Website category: university
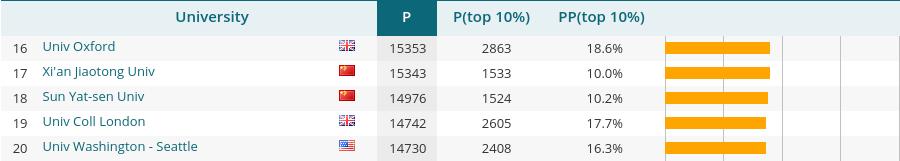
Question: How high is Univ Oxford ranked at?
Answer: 16

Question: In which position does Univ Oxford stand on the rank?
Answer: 16

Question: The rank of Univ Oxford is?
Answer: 16

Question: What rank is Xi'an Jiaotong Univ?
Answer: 17

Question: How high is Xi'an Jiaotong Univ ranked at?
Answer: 17

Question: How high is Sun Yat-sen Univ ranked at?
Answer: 18

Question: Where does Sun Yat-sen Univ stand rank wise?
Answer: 18

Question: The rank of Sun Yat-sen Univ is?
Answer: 18

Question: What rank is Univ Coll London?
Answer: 19

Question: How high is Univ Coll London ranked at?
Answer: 19

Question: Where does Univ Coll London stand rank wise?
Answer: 19

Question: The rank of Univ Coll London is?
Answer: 19

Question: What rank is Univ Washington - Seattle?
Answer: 20

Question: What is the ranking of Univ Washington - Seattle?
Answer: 20

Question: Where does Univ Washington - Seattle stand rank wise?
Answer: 20

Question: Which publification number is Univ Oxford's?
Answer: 15353

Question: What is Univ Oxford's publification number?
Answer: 15353

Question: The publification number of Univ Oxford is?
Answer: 15353

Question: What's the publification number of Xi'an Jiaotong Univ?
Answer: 15343

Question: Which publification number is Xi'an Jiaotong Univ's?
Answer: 15343

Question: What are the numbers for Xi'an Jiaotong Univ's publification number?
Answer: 15343

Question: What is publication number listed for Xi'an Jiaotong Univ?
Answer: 15343

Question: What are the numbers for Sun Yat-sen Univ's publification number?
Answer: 14976

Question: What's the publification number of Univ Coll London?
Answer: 14742

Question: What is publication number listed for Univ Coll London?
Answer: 14742

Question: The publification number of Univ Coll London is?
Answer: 14742

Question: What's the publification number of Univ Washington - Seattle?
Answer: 14730

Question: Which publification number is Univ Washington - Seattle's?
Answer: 14730

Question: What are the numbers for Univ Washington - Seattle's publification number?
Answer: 14730

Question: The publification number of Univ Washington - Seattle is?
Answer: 14730

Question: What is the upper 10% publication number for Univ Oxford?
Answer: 2863

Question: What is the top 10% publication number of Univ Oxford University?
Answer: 2863

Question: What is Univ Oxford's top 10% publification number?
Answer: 2863

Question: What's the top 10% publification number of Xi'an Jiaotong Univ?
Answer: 1533

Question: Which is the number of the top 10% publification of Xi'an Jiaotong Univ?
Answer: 1533

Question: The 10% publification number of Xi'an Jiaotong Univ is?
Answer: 1533

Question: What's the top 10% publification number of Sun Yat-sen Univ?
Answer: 1524

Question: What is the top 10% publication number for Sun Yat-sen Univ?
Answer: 1524

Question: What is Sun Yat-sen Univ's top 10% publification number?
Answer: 1524

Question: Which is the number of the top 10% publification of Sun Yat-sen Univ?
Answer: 1524

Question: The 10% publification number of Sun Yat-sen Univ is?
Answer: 1524

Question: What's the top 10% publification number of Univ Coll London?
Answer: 2605

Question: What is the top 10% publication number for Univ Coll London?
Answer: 2605

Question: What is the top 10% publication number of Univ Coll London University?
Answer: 2605

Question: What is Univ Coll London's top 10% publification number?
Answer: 2605

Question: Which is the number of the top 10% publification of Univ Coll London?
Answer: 2605

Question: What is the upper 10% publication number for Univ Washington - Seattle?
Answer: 2408

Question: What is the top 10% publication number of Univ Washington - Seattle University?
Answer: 2408

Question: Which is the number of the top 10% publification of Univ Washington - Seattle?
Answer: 2408

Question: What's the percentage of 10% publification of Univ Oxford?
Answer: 18.6%

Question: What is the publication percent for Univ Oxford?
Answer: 18.6%

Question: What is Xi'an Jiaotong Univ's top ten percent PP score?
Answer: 10.0%

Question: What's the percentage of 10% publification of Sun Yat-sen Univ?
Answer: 10.2%

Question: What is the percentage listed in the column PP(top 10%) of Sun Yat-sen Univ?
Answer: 10.2%

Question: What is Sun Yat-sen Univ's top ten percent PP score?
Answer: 10.2%

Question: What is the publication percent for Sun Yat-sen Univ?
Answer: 10.2%

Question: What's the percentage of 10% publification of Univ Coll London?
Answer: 17.7%

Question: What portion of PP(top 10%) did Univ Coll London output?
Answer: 17.7%

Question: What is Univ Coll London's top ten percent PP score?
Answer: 17.7%

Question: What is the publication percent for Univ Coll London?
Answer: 17.7%

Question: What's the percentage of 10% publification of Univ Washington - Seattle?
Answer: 16.3%

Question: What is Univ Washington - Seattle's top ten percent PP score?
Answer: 16.3%

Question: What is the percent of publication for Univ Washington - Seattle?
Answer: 16.3%

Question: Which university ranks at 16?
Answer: Univ Oxford